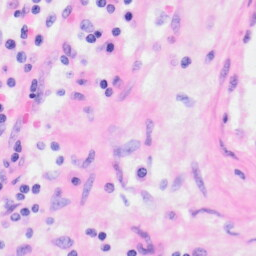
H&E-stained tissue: Kidney